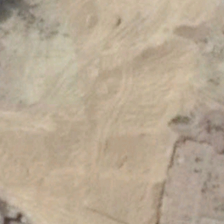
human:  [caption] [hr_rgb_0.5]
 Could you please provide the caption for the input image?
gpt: it is a piece of yellow bareland .

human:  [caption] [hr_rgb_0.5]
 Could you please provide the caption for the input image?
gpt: it is a piece of yellow bareland .

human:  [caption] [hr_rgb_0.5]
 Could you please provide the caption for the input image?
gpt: it is a piece of yellow bareland .

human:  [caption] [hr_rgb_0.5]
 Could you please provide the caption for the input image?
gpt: it is a piece of yellow bareland .

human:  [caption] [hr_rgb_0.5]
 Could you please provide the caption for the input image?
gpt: it is a piece of yellow bareland .